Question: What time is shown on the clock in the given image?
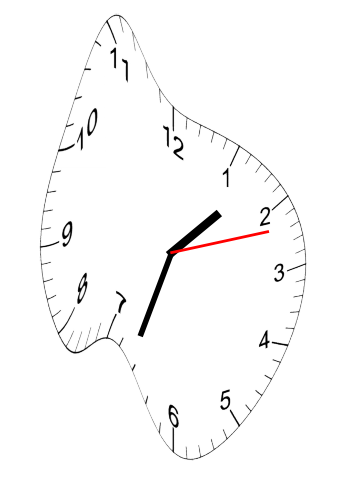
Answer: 01:33:12